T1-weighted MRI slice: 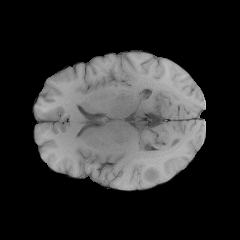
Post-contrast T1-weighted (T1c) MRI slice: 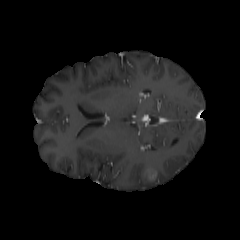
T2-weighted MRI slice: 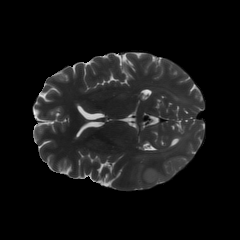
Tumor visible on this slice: yes